Question: I've removed a LogCat window from a Debug window in IDEA 11 and I cannot find a way to return it there. This is how my debug window now looks.

Can anyone help?
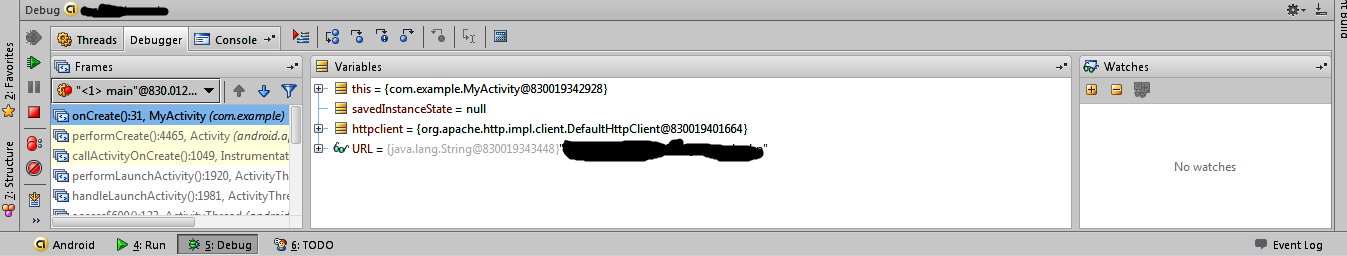
Answer: Try Restore Layout button.